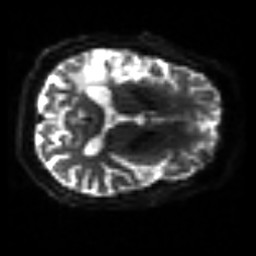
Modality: sbref
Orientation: axial
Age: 54
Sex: male
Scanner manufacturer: siemens
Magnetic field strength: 3 T
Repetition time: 3.2 s
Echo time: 0.081 s